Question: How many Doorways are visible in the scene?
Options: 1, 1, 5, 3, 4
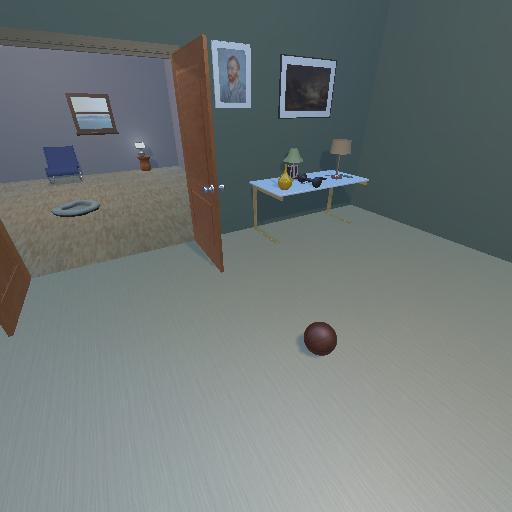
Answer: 1